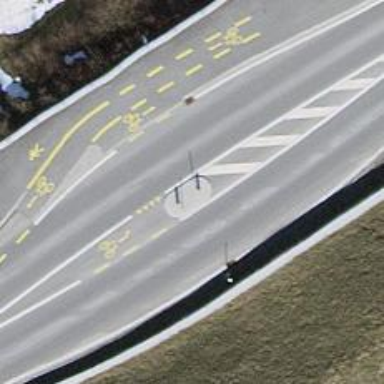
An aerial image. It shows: Traffic calming island.